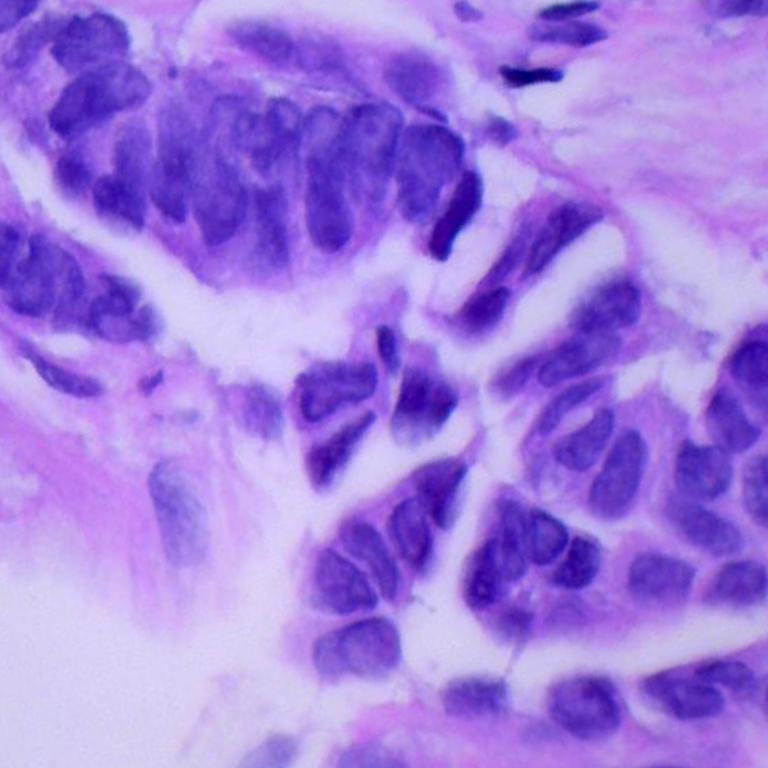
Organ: lung
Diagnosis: adenocarcinomas